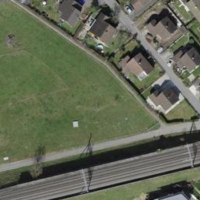
EUNIS habitat code: 54
Species observed at this site:
Cardamine pratensis
Campanula rapunculus